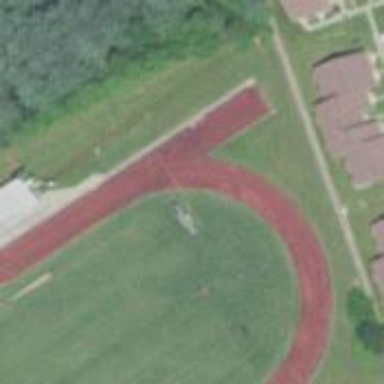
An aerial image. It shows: Athletics track located in leisure land area.